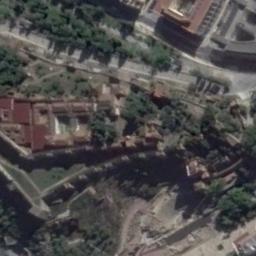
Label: palace